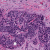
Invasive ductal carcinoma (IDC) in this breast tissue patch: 1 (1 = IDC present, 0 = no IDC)